Question: I was running 'seaborn ver. 0.10.1' on my jupyter notebook. This morning I upgraded to the latest version '0.11.0'. Now, my kde jointplot doesn't give the color mapping that it used to. The code is the same. Only the versions are different.
'''
import numpy as np
import pandas as pd
import matplotlib.pyplot as plt
import seaborn as sns
%matplotlib notebook
np.random.seed(1234)
v1 = pd.Series(np.random.normal(0,10,1000), name='v1')
v2 = pd.Series(np.random.normal(60,15,1000), name='v2')
v3 = pd.Series(2*v1 + v2, name='v3')
# set the seaborn style for all the following plots
sns.set_style('white')
sns.jointplot(v1, v3, kind='kde', space=0);
'''

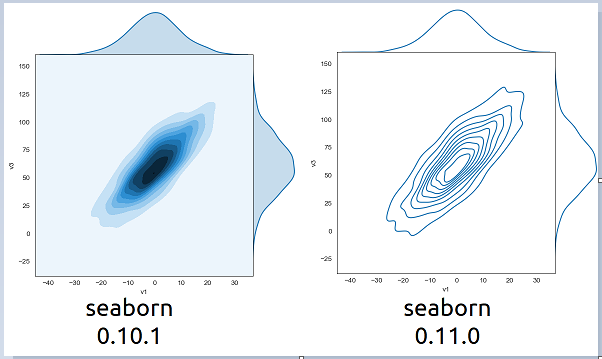
Answer: The function 'kdeplot' (which is used internally by 'jointplot()'to draw the bivariate density plot) has been extensively changed in v.0.11. See <URL>.
You now have to pass 'fill=True' to get a filled KDE, and you need to specify 'thresh=0' if you want to fill the available space with color.
'''
sns.jointplot(x=v1, y=v3, kind='kde', space=0, fill=True, thresh=0, cmap='Blues');
'''
<URL>